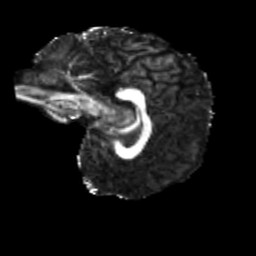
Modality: FA
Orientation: sagittal
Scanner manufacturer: siemens
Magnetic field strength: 3 T
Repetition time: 4 s
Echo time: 0.0594 s